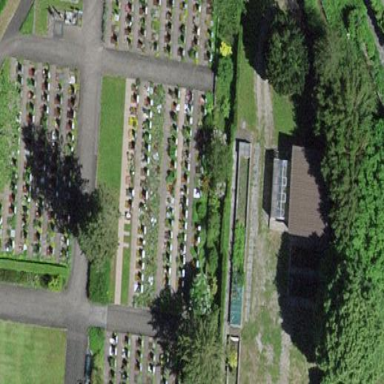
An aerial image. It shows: Graveyard.